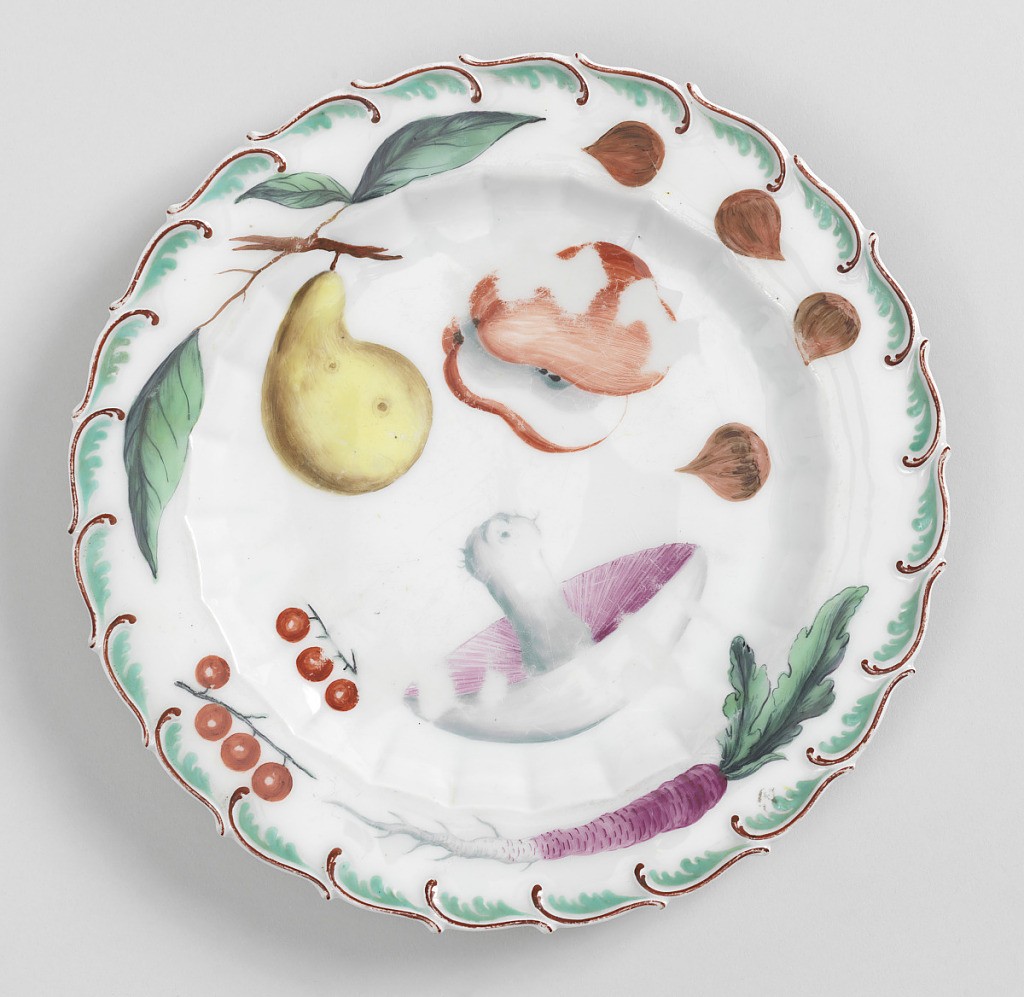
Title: "Hans Sloane" Botanical Plate (One of Twelve)
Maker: Chelsea Porcelain Manufactory, English, 1745 – 1784
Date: ca. 1757–1769
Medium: soft paste porcelain, vitreous enamel
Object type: plate
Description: Flat marly springing from scalloped inner rim. Raised, feathered edge, painted brown and green. In center, large and small cucumber and an apple. On marly, three rose hips, a purple long radish, currents and small red berries.